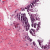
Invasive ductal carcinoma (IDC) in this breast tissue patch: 0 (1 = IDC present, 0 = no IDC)